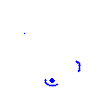
Particle: kaon